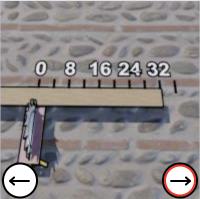
Task: length
Answer: 32
First scale value: 8.0